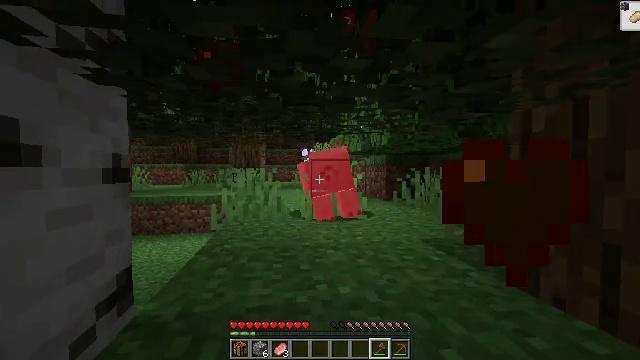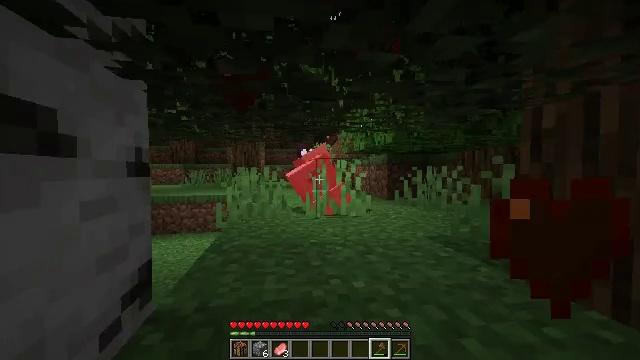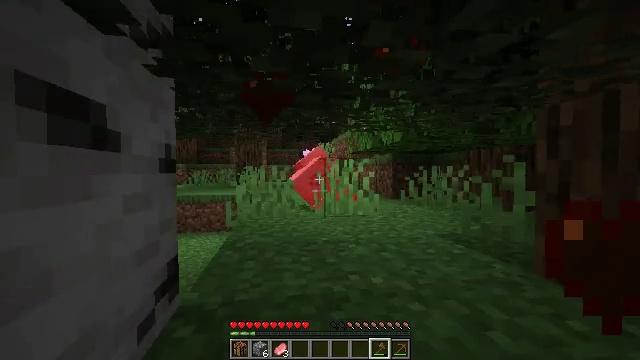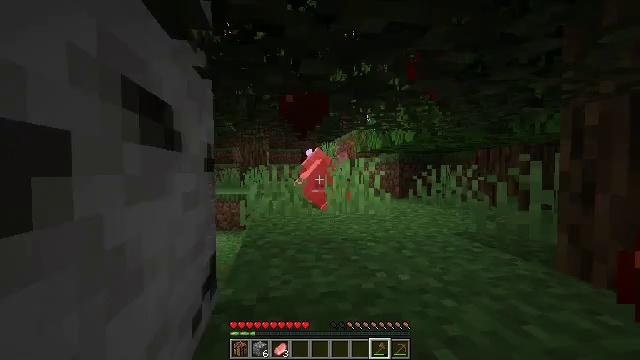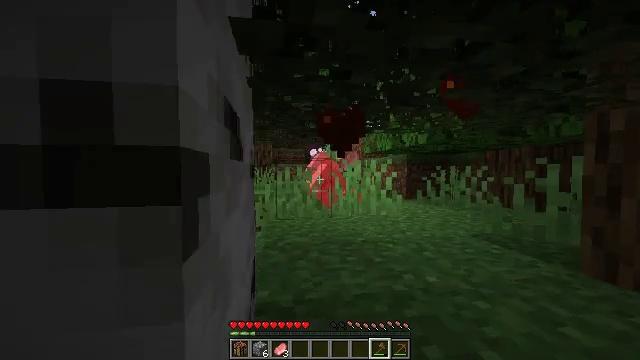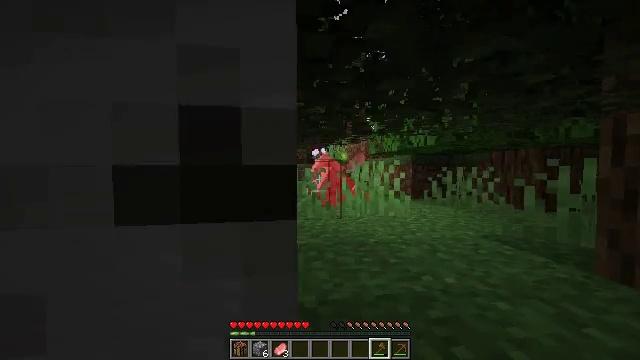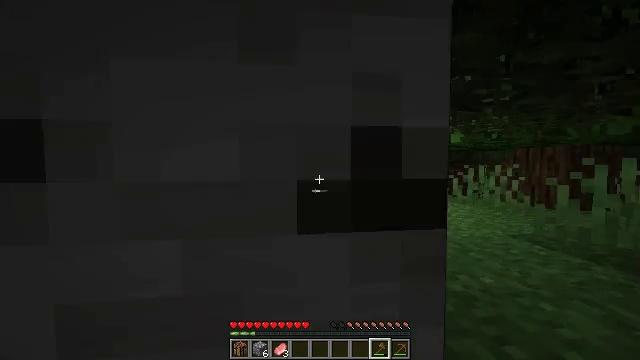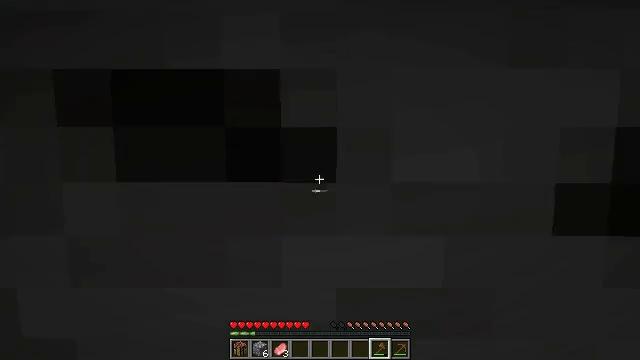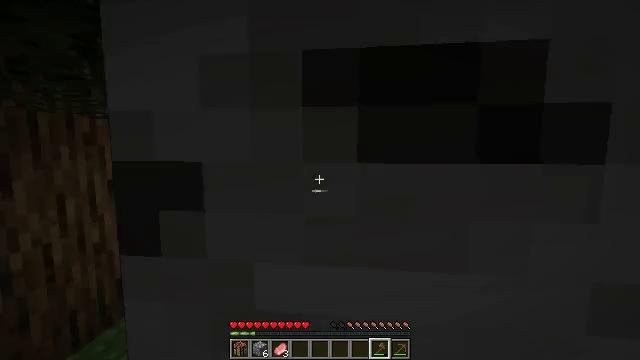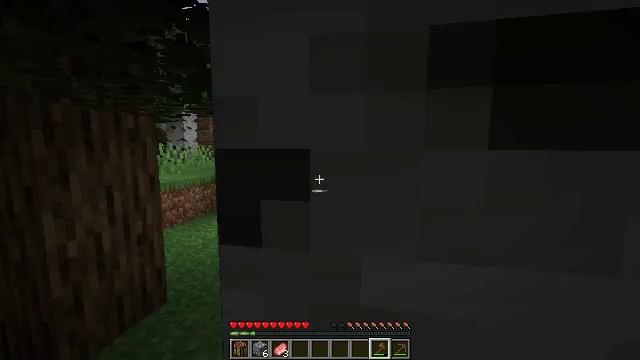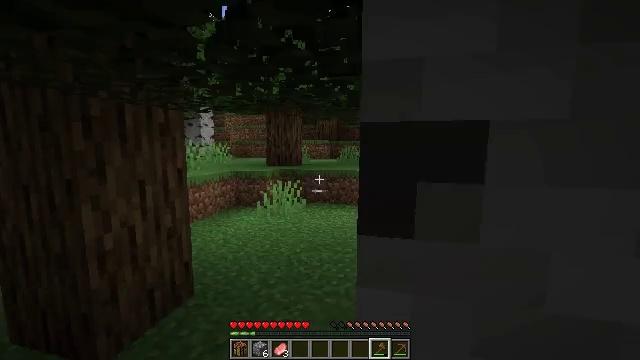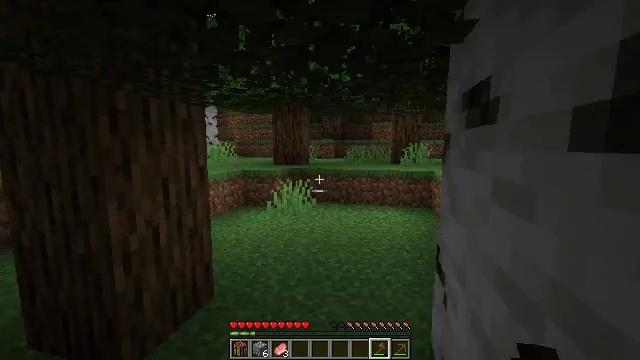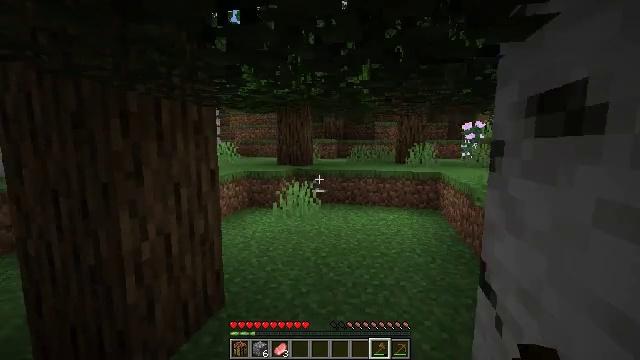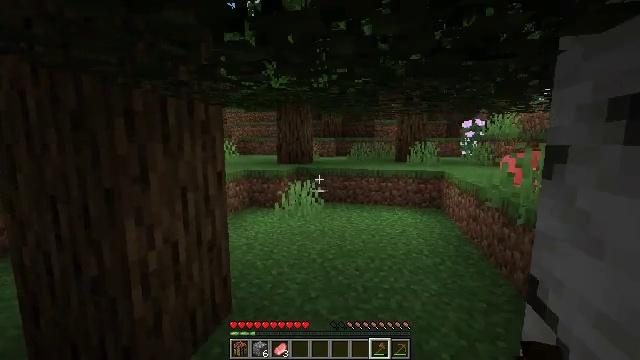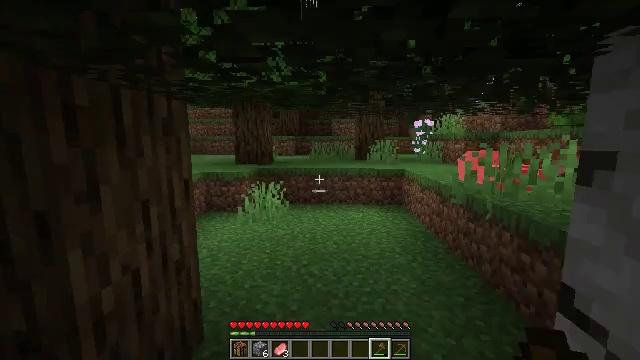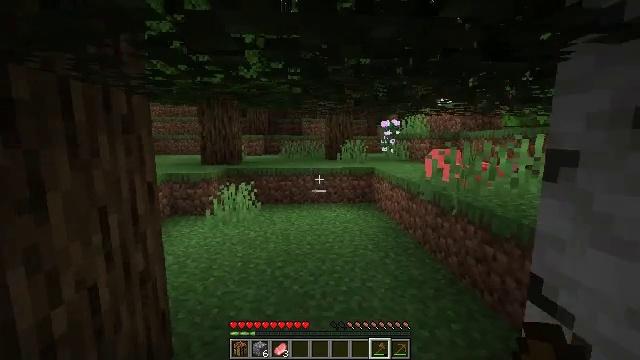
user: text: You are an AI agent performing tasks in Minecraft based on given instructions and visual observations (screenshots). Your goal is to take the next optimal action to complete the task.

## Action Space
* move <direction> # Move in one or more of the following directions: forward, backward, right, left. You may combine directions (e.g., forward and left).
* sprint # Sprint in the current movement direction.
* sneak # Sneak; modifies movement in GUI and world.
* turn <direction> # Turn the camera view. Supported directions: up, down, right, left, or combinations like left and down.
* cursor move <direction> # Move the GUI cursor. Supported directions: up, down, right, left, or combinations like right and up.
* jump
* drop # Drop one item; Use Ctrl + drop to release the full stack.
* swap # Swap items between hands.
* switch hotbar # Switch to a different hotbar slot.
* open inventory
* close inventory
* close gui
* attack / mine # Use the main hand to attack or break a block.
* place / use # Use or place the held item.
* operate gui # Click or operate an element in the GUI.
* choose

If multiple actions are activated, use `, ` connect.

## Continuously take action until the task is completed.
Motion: motion action
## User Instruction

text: Break the block to gather lily of the valley.
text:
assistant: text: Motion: move forward and move left
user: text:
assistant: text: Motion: move left
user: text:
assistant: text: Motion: move left
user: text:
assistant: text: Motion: move left
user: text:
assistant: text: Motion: move left
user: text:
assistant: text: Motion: move left, turn left
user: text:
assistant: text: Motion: move left, turn left and down
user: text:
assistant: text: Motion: move left, turn left and down
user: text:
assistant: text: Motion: move forward and move left, turn left
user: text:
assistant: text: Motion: move forward and move left, turn left
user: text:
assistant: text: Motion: move forward and move left
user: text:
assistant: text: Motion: move forward and move left
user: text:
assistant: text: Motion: move forward and move left
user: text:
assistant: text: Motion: move forward and move left, turn right
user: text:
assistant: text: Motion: move forward, turn right
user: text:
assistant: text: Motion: move forward, turn right
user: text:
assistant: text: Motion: move forward, turn right
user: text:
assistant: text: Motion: move forward, turn right
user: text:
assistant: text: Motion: move forward, turn right
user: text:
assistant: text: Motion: move forward, turn right
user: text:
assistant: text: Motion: move forward
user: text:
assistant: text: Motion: move forward
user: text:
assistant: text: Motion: move forward
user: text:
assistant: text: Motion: move forward
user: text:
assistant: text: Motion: move forward and move left
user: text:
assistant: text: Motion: move forward and move left
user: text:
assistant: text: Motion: move forward and move left, turn right
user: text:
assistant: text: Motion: move forward and move left, turn right
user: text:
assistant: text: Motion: move forward and move left, turn right
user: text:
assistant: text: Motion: move forward and move left, turn right